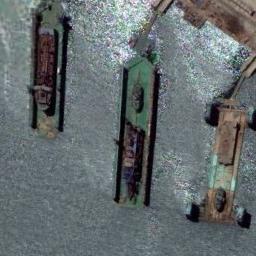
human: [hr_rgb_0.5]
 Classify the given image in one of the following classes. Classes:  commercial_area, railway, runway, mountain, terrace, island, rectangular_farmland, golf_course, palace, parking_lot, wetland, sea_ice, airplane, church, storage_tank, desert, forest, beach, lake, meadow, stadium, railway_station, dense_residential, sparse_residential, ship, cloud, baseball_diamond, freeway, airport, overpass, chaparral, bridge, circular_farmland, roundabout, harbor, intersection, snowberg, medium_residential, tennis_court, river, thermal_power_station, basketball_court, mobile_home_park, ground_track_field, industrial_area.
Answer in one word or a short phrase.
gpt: ship